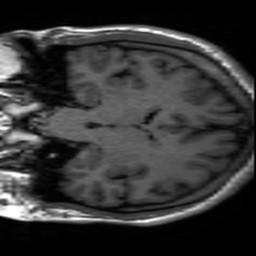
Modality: inplaneT1
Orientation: coronal
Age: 18
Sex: male
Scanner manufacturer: ge
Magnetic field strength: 3 T
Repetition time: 2.499 s
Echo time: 0.02513 s